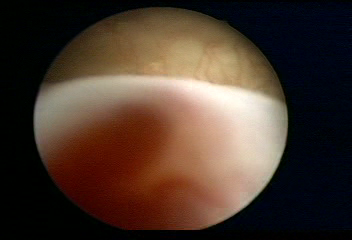
Modality: WLC
Class: Normal mucosa
Bladder cancer association: No